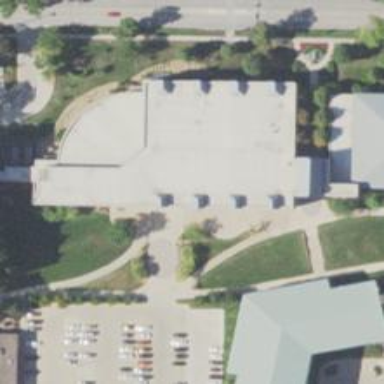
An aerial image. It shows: Part of building.